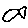
Label: fish